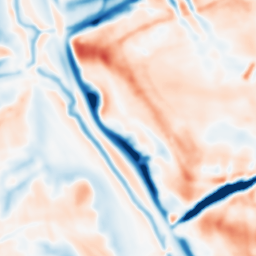
Category: multiscale
Decomposition family: dog
Decomposition parameters: sigma_low: 2
sigma_high: 10
Upsampling method: regularized
Upsampling parameters: scale: 2
lambda_reg: 0.01
Upsampling scale: 2